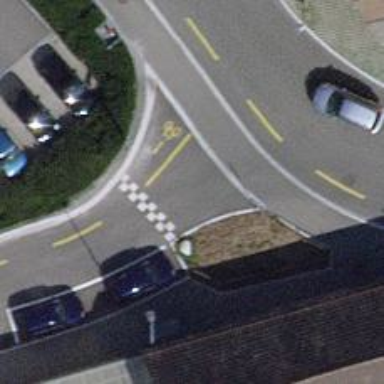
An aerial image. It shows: Table-style traffic calming feature.